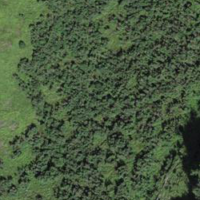
EUNIS habitat code: 32
Species observed at this site:
Cicerbita alpina
Erynnis tages